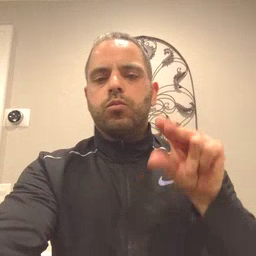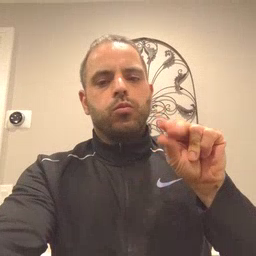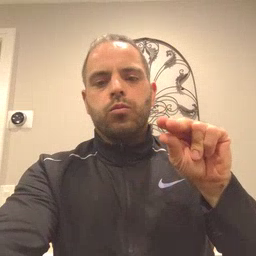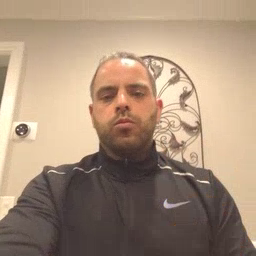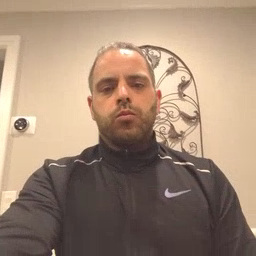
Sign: no